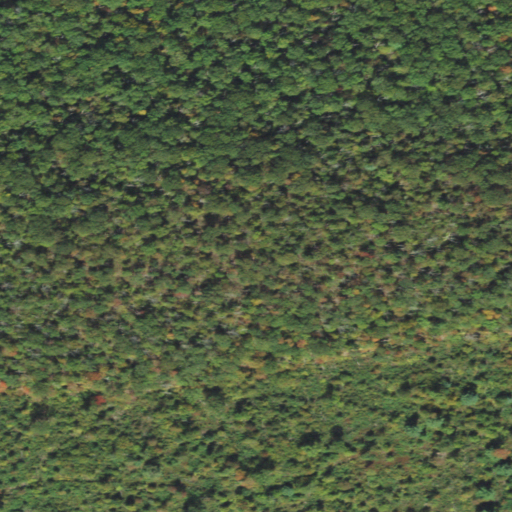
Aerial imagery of ridge(s) in Pennsylvania named Fawn Ridge containing deciduous forest and mixed forest